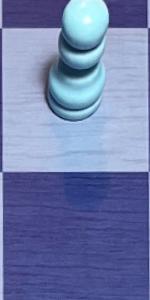
Label: Empty